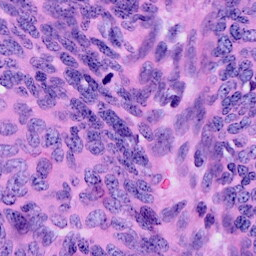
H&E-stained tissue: Cervix